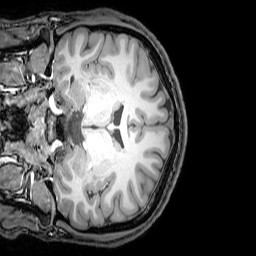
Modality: T1w
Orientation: coronal
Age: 20
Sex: male
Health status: healthy
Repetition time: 0.081 s
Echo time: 0.037 s